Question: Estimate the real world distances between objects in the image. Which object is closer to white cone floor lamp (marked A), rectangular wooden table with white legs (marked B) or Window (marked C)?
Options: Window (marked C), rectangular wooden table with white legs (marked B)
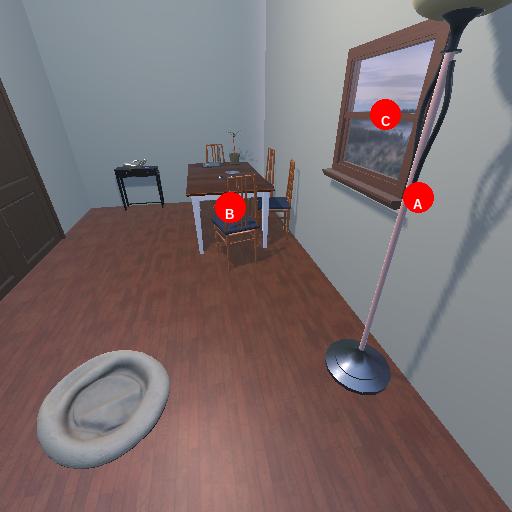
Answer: Window (marked C)